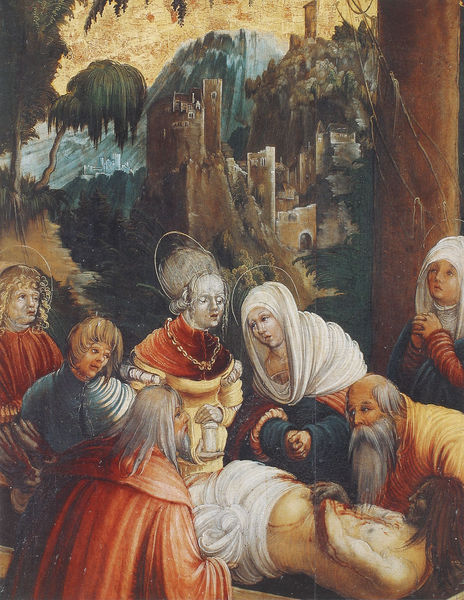
Titel: Hochaltar der Wallfahrts- und Filialkirche zum Kostbaren Blut Christi in Pulkau
Standort: Pulkau, Wallfahrts- und Filialkirche zum Kostbaren Blut Chrtisti (EU - AUT - Niederösterreich)
Schlagwörter: baum, berg, blau, gemälde, himmel, weiß, wunde, bäume, frauen, grün, menschen, stadt, frau, männer, rot, bart, bärte, bärtig, leiche, tod, toter, vollbart, gold, locken, turm, liegen, kette, weib, weiber, palme, blut, burg, türme, festung, heiligenschein, christus, jesus, jesus christus, pieta, palmen, maria, christen, jerusalem, christentum, ikone, marien, erlöser, salben, feste, messias, gottessohn, sohn gottes, christkind, blutverschmiert, 16. jahrhundert, christkönig, jrsus, heilland, erretter, jesus von nazaret, verhüllte frauen